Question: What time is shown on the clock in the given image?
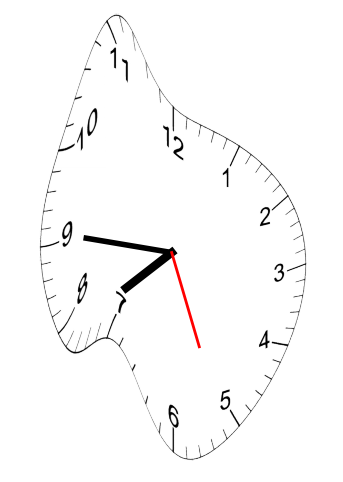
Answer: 07:45:26